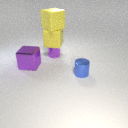
small purple metal cylinder below large yellow rubber cube